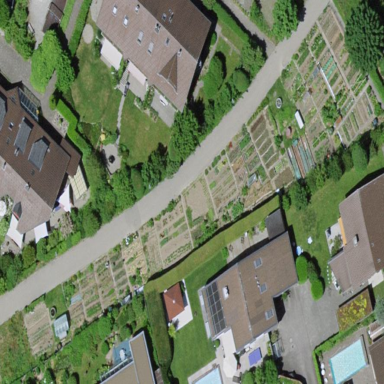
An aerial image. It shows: Area designated for allotments.